七年级 · 度量几何学
通过计算比较图1、图2中阴影部分的面积, 可以验证的式子是( )

图 1

图 2

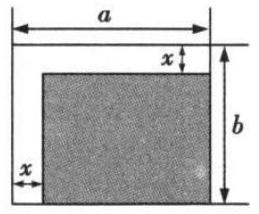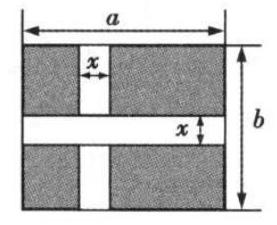
A. $a(b-x)=a b-a x$
B. $b(a-x)=a b-b x$
C. $(a-x)(b-x)=a b-a x-b x$
D. $(a-x)(b-x)=a b-a x-b x+x^{2}$

答案: D
解析: 【答案】D

【解析】

【分析】本题考查多项式乘多项式, 需要利用图形的一些性质得出式子, 考查学生观察图形的能力. 根据图1可知阴影部分的面积为 $(a-x)(b-x)$, 根据图 2 , 阴影部分的面积用大长方形面积减去两个小长方形面积加上边长为 $x$ 的正方形的面积, 通过计算面积相等, 即可得到答案.

【解答】解: 题图1中, 阴影部分是长为 $(a-x)$ 、宽为 $(b-x)$ 的长方形, 所以阴影部分的面积 $=(a-x)(b-x)$.

题图 2 中, 阴影部分的面积=大长方形的面积 - 长为 $a$ 、宽为 $x$ 的长方形的面积 - 长为 $b$ 、宽为 $x$ 的长方形的面积+边长为 $x$ 的正方形的面积，

所以阴影部分的面积 $=a b-a x-b x+x^{2}$, 所以 $(a-x)(b-x)=a b-a x-b x+x^{2}$.故选 $D$.